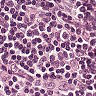
Metastatic tissue present: no